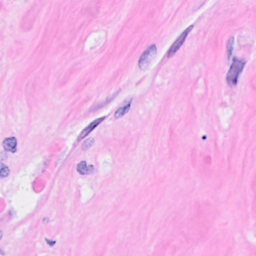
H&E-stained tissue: Breast